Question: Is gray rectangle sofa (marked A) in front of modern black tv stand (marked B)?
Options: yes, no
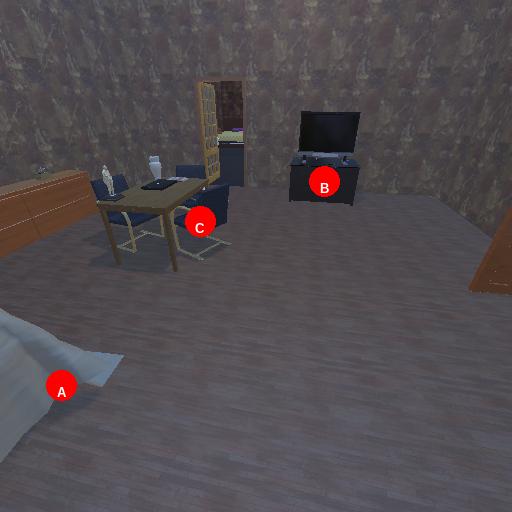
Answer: yes